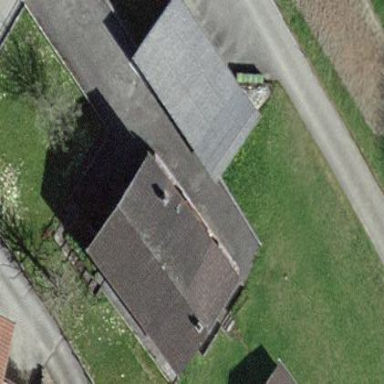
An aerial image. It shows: Garage.